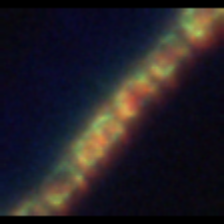
Taxon: Chaetoceros
Group: Diatoms